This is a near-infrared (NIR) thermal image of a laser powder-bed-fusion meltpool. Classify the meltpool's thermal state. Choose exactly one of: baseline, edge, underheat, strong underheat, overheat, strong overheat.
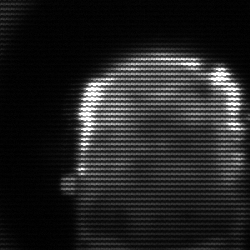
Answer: baseline